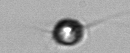
Label: Acanthoica_quattrospina